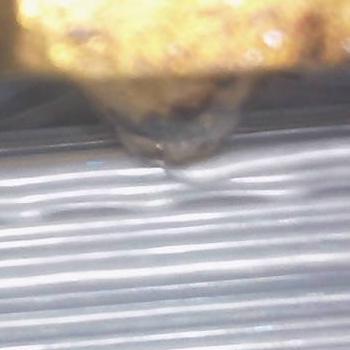
Flow rate: 188%